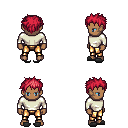
a pixel art fantasy rpg character, male body template, human, dark skin, white long-sleeve shirt, gold greaves, ruby red bedhead hairstyle, gray slippers, four views (front, back, left, right), 2x2 character sprite sheet, small pixel art, hard edges, no anti-aliasing